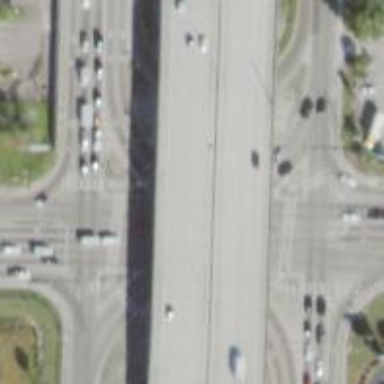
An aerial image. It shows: Asphalt road with primary link designation.